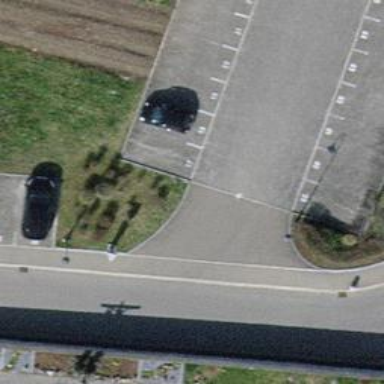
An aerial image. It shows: Parking aisle made of paving stones.